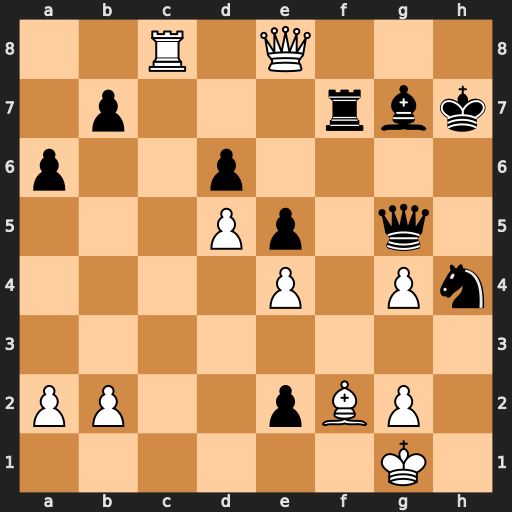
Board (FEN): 2R1Q3/1p3rbk/p2p4/3Pp1q1/4P1Pn/8/PP2pBP1/6K1
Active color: w
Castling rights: -
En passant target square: -
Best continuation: Qxf7 Qxg4 Qg8+ Kh6 Qe6+ Qxe6 dxe6